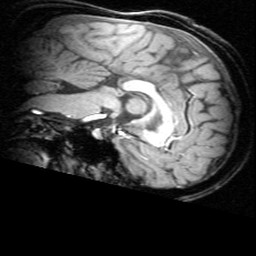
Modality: T1w
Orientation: sagittal
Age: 28
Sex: female